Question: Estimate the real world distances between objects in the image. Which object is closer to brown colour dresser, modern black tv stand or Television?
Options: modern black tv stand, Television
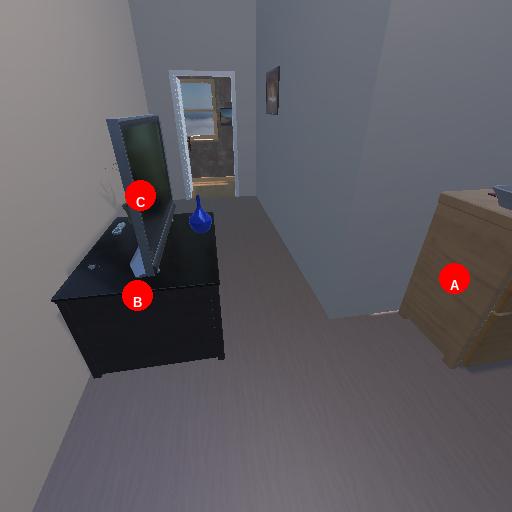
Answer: modern black tv stand